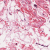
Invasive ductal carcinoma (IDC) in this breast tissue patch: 0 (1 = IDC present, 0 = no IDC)